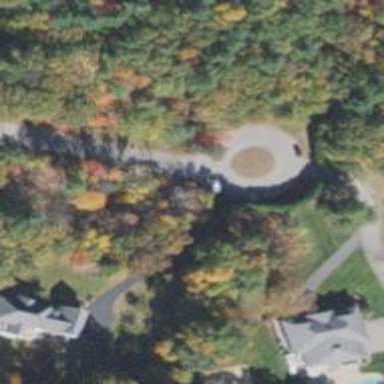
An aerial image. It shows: Driveway.